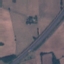
Land use / land cover class: Highway